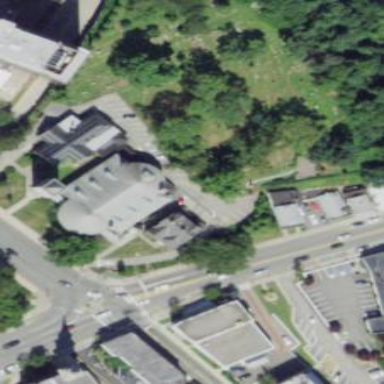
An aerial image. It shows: Church which is place of worship.